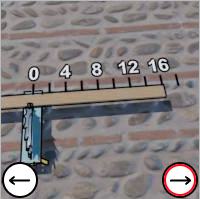
Task: length
Answer: 16
First scale value: 4.0